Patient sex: F
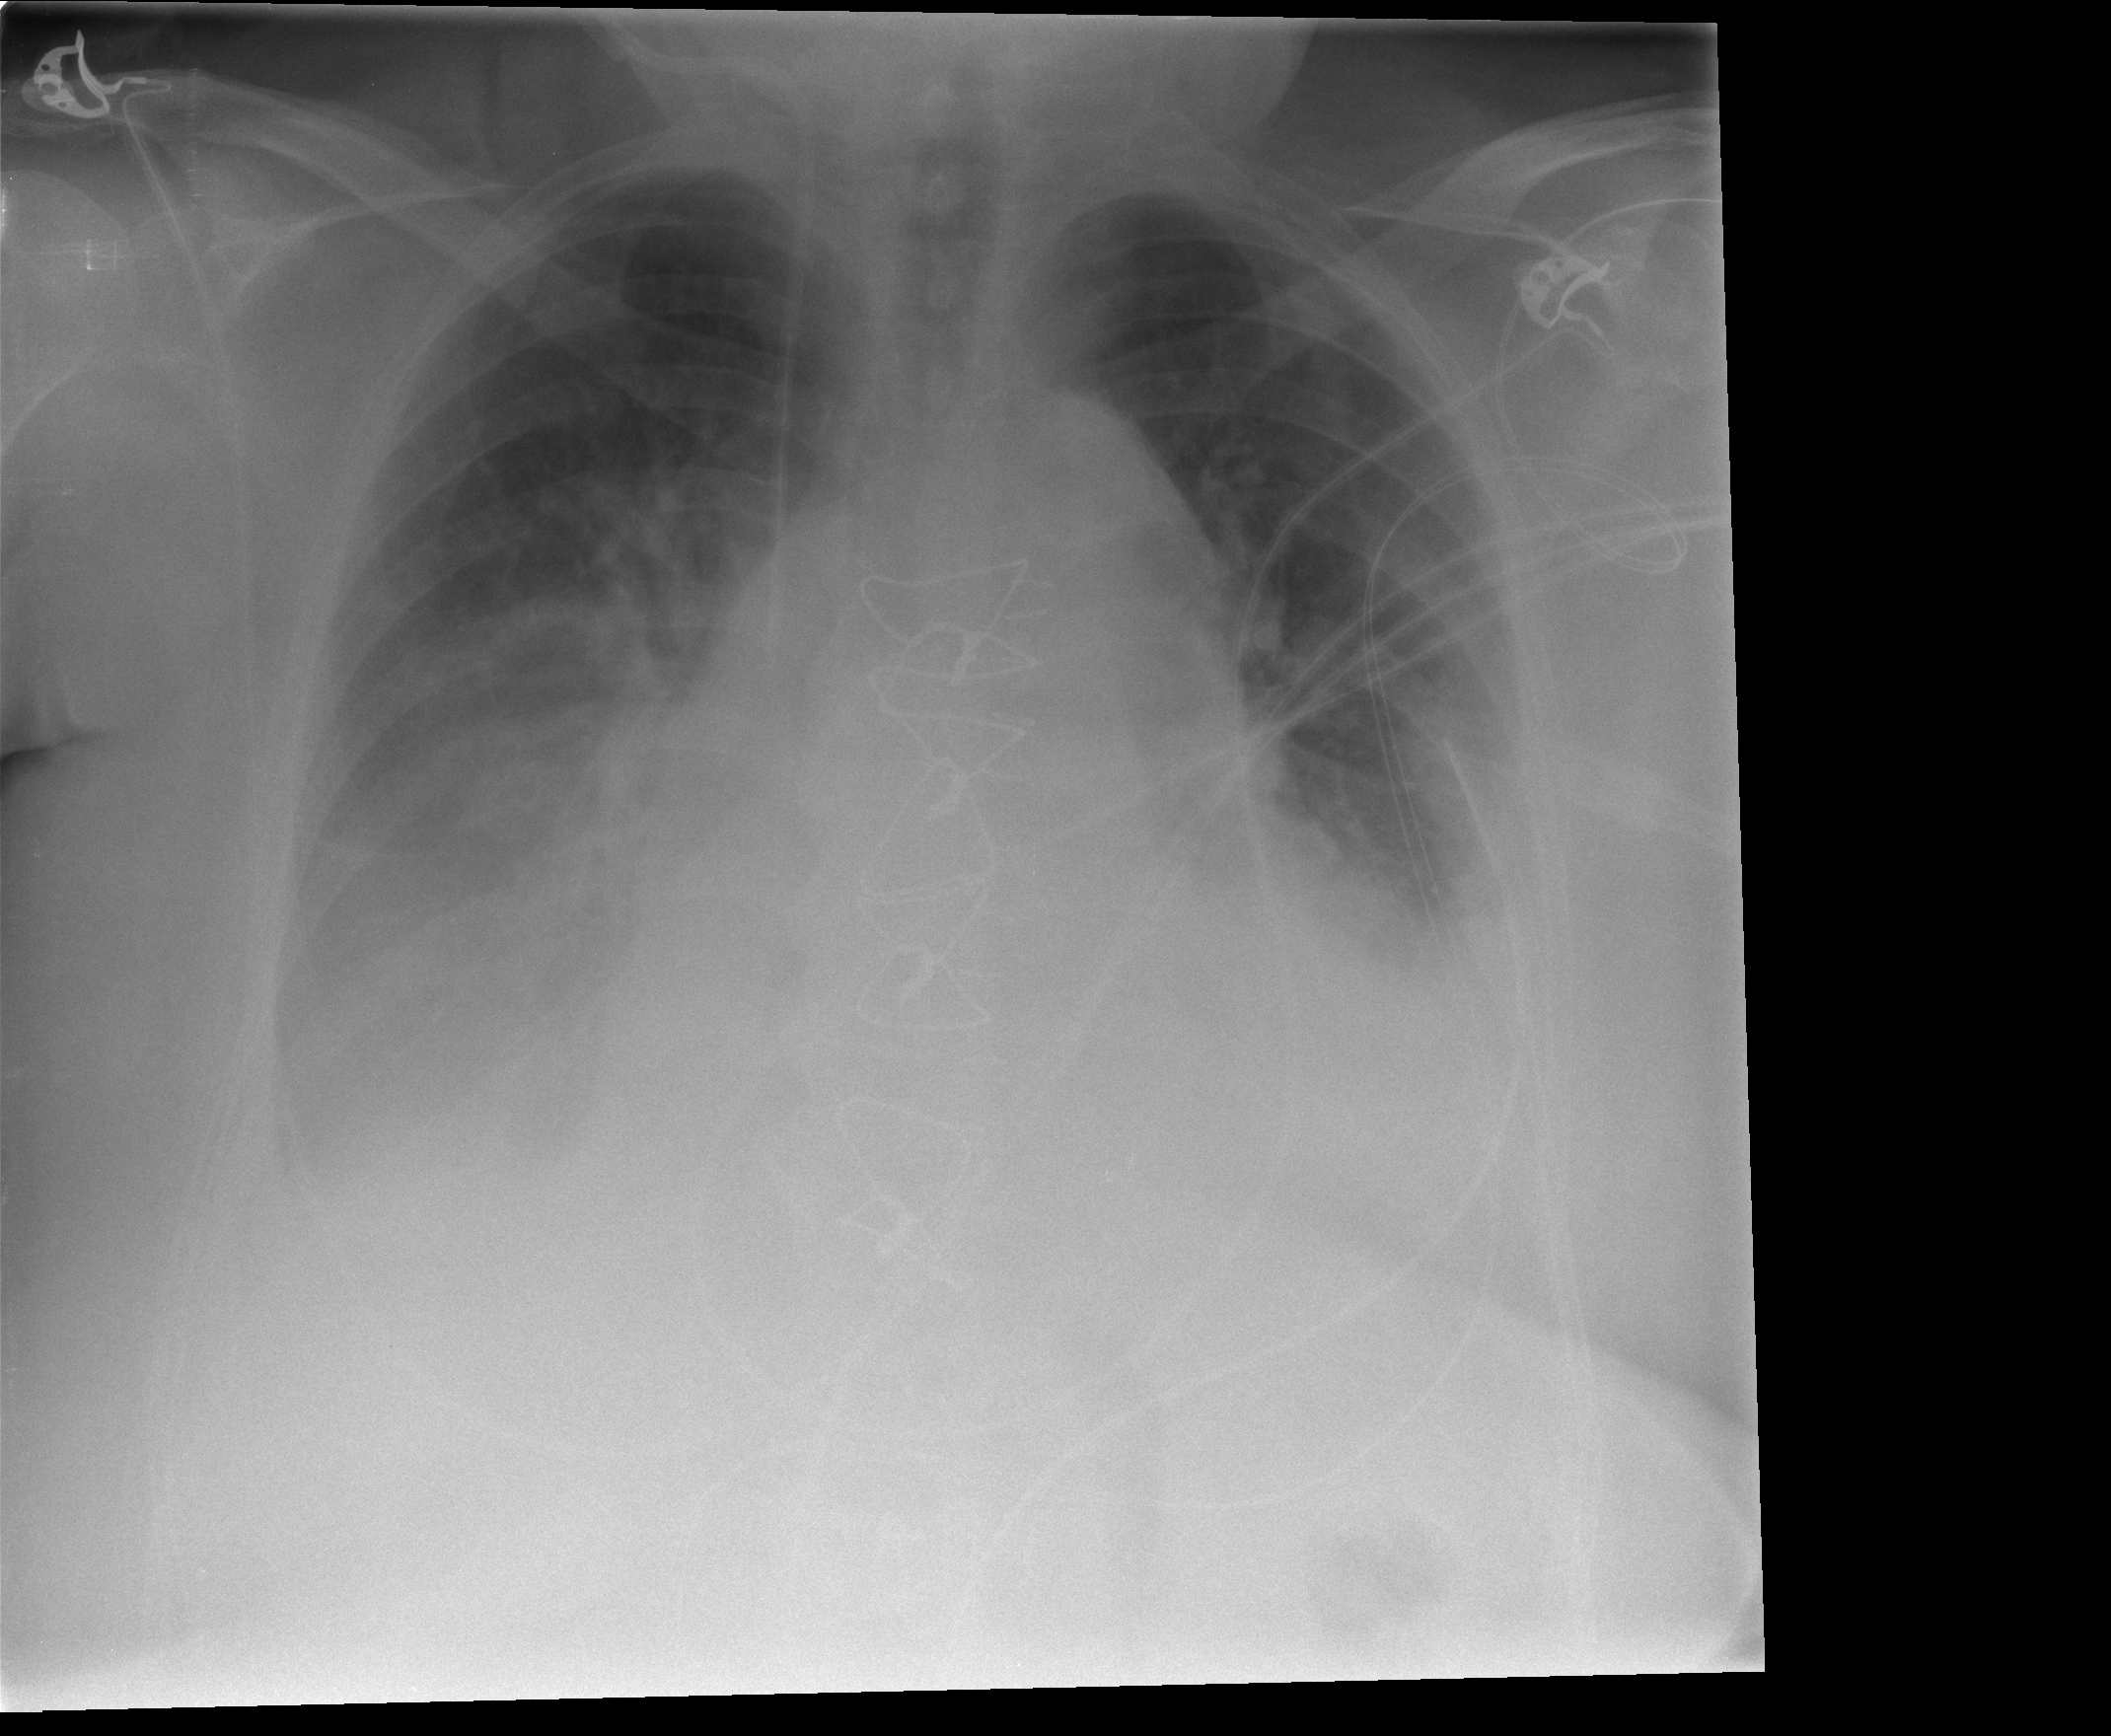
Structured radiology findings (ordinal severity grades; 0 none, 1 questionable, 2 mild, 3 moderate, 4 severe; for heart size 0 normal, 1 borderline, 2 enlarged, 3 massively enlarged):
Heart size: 2
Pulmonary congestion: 3
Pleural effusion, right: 3
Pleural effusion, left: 3
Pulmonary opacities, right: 1
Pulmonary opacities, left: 2
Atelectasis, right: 2
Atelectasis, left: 2